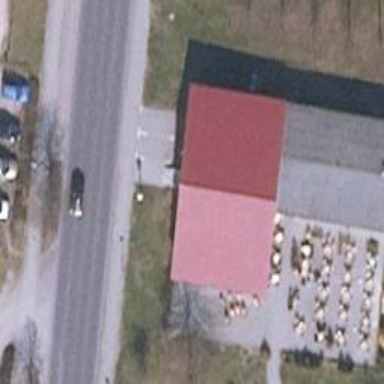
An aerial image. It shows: Café.